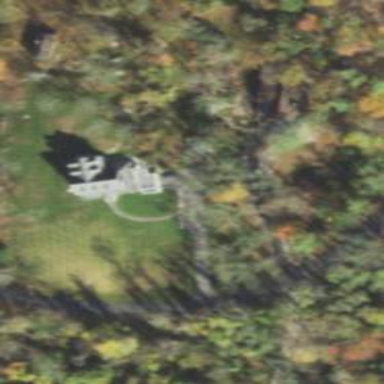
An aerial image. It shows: Driveway.